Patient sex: M
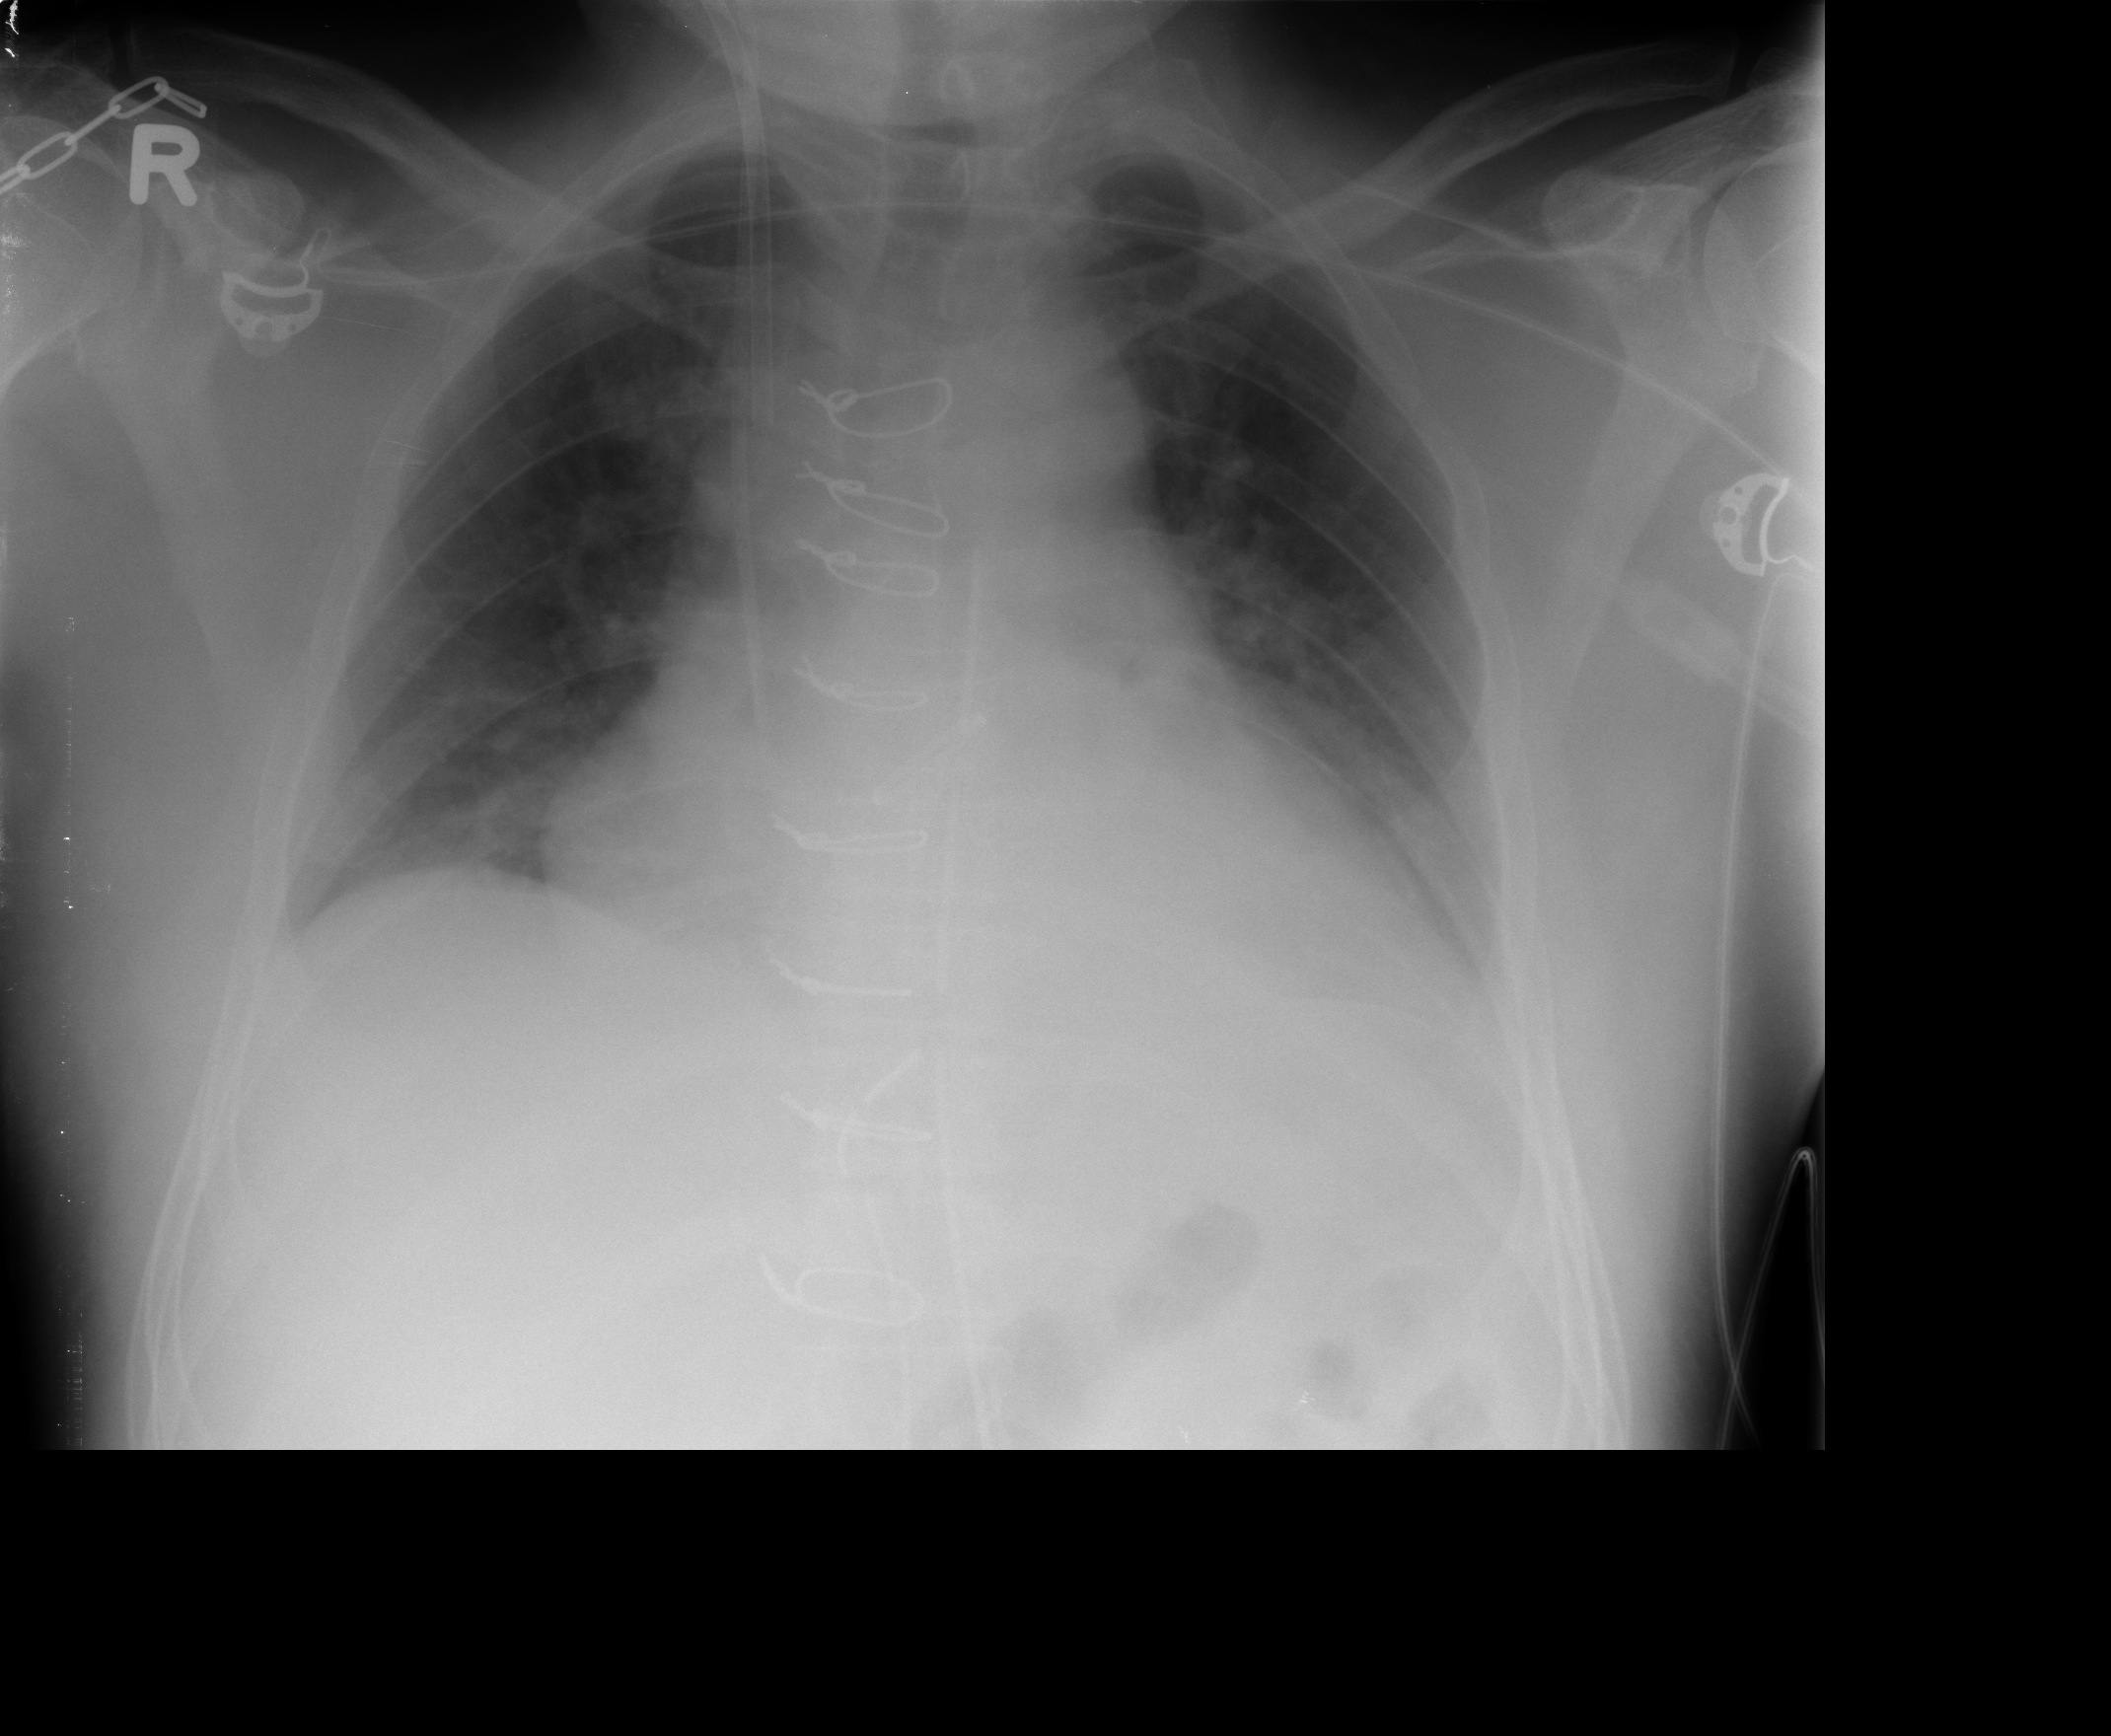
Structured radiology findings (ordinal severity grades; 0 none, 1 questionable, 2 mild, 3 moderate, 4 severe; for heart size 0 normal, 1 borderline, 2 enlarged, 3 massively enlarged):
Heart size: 1
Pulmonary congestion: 0
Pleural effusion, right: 0
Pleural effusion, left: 2
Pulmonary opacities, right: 0
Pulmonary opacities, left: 1
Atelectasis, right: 0
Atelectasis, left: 0